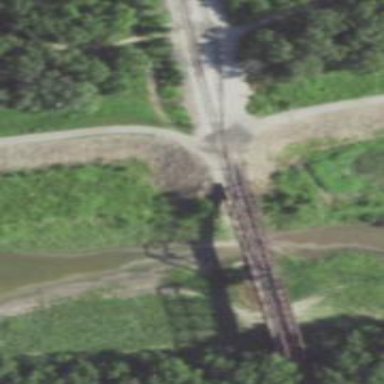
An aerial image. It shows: Level crossing along the railway.